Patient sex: M
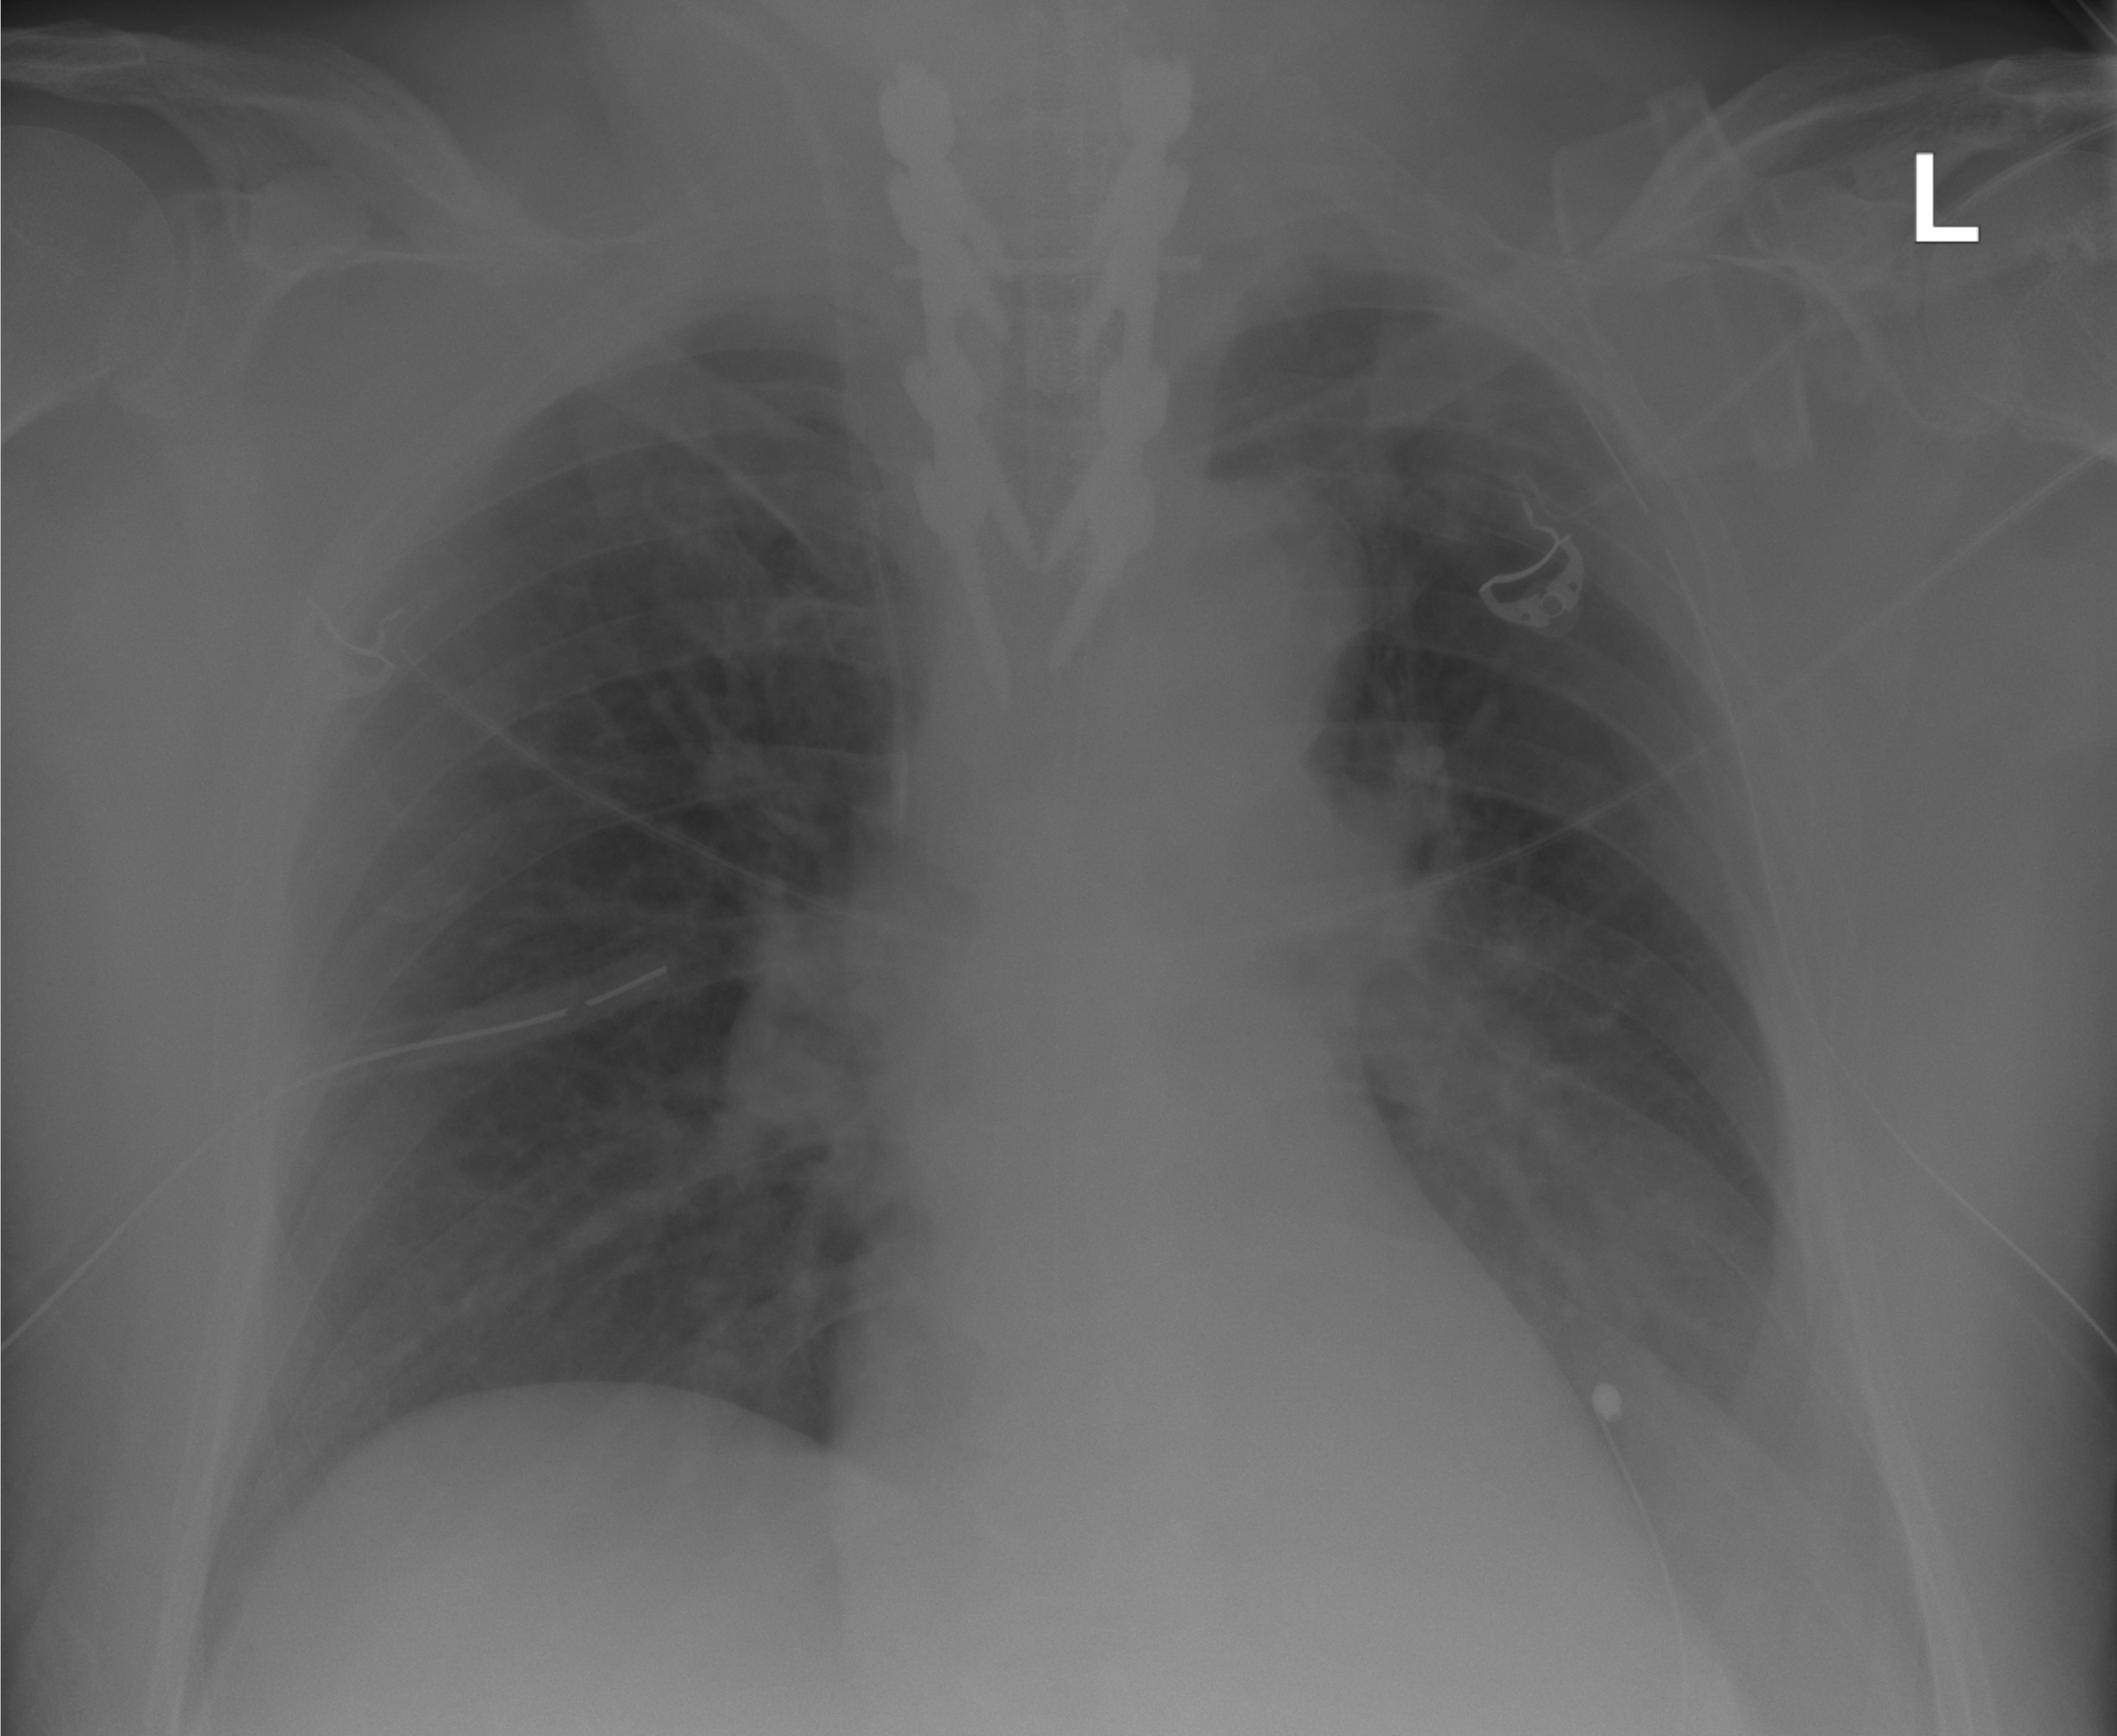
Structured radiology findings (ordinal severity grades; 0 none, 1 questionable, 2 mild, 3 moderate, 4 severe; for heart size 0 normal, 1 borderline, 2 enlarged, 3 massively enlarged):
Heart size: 0
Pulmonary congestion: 0
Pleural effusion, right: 0
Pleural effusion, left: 0
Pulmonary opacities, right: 0
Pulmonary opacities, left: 1
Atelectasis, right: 0
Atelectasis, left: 2